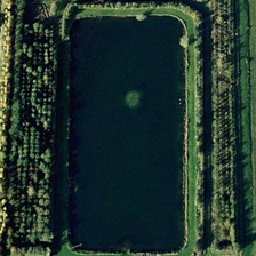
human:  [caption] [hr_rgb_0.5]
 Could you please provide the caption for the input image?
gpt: Large lakes are rectangular.

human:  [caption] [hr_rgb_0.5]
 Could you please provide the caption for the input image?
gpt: The big lake is rectangular.

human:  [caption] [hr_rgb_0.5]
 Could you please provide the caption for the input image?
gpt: The large lake is in rectangular shape.

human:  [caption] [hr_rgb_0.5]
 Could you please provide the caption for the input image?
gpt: The Great Lake is in rectangular form.

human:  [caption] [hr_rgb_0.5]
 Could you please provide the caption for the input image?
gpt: The large lake is in rectangular shape.